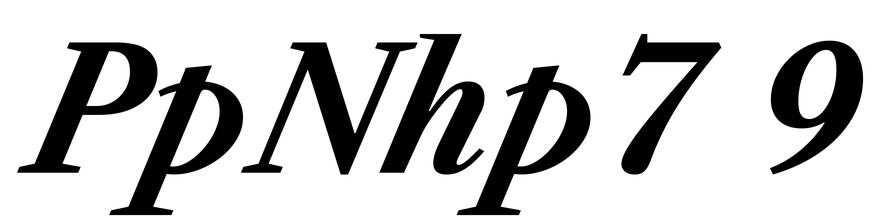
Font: LibreCaslonText-Italic_Bold_Italic